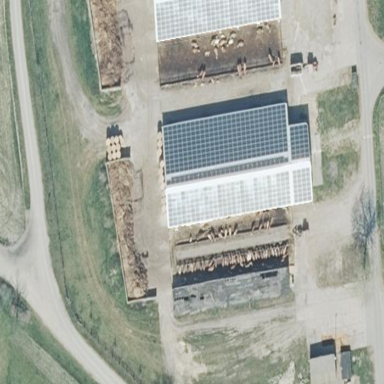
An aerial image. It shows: Cowshed building.